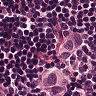
Metastatic tissue present: yes